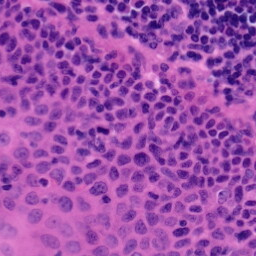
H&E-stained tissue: Tonsil